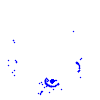
Particle: electron